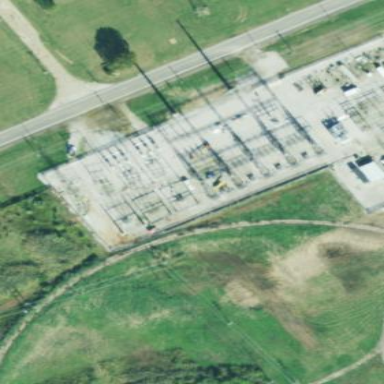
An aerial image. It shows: Transmission substation.